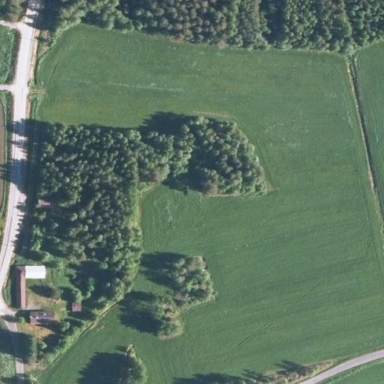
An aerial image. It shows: Forest area.